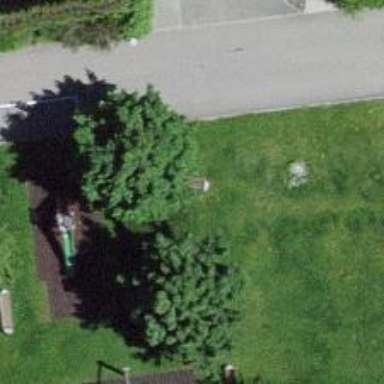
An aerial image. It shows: Playground area for leisure land.